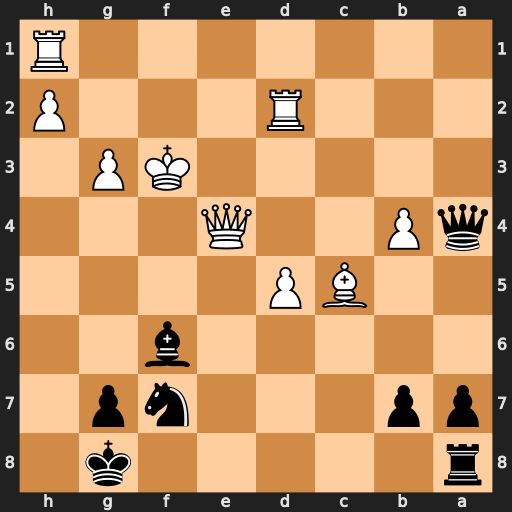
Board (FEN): r5k1/pp3np1/5b2/2BP4/qP2Q3/5KP1/3R3P/7R
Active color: b
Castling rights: -
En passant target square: -
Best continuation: Ng5+ Kg2 Nxe4